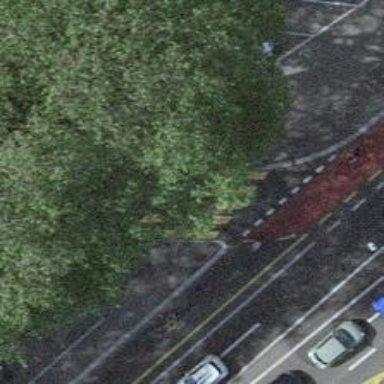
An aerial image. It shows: Raised kerb.